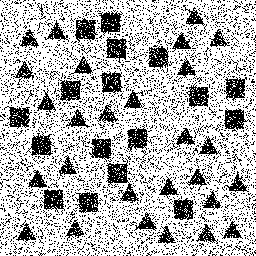
Squares: 17
Triangles: 27
Stars: 0
Total shapes: 44